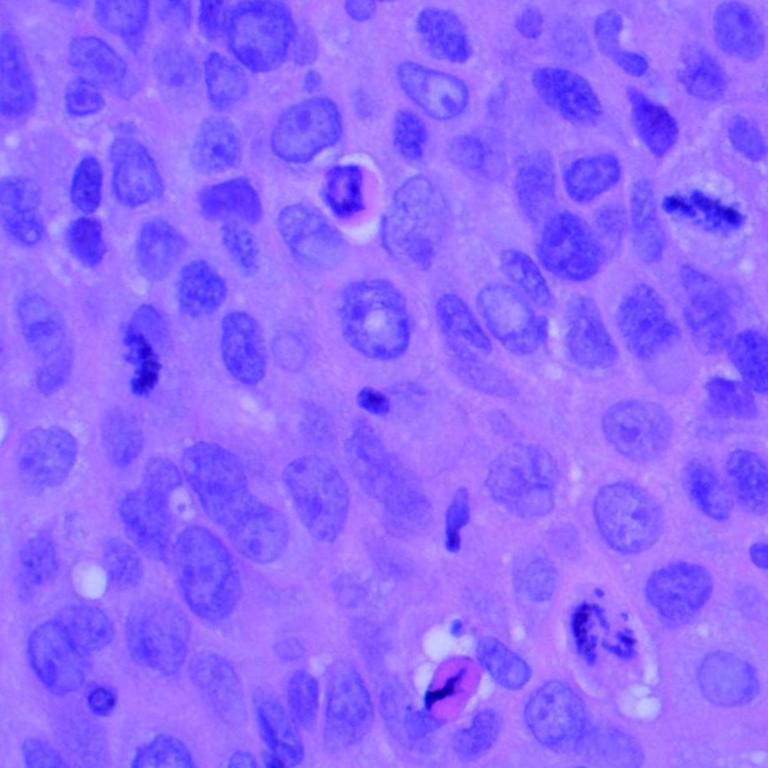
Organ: lung
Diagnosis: squamous carcinomas